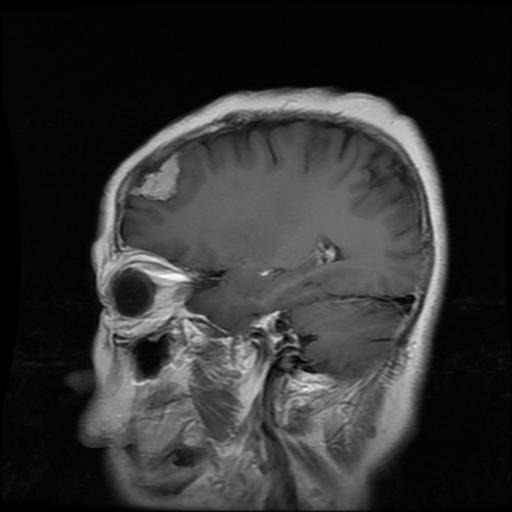
Label: meningioma